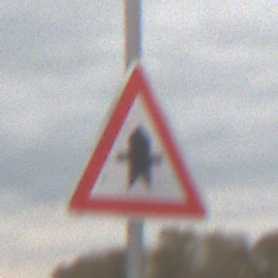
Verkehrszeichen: Vorfahrt
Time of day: MorningAfternoon
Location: Outdoor (Nature)
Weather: Overcast
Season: NotSpecified
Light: Natural